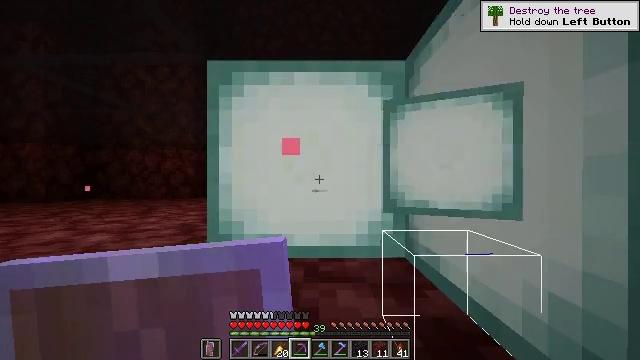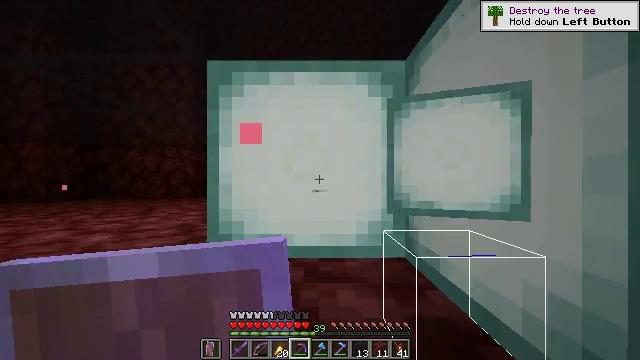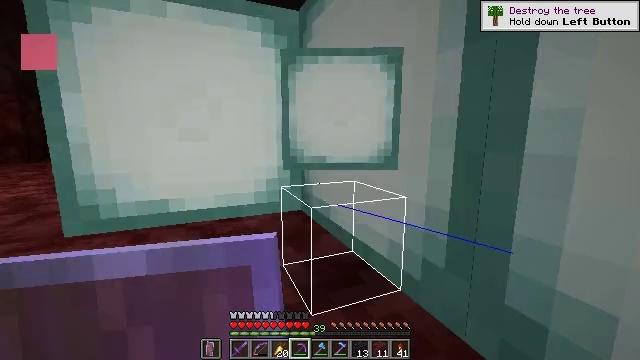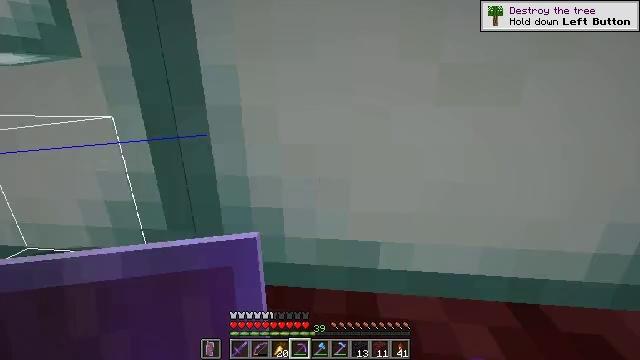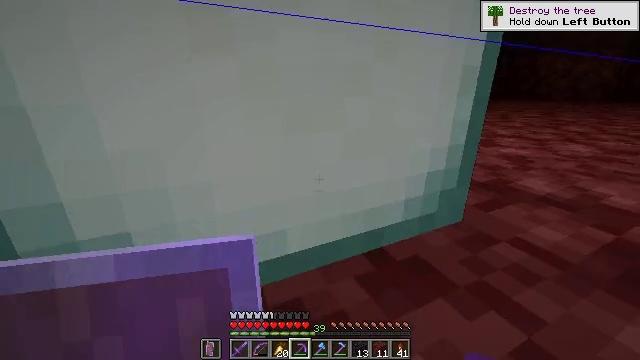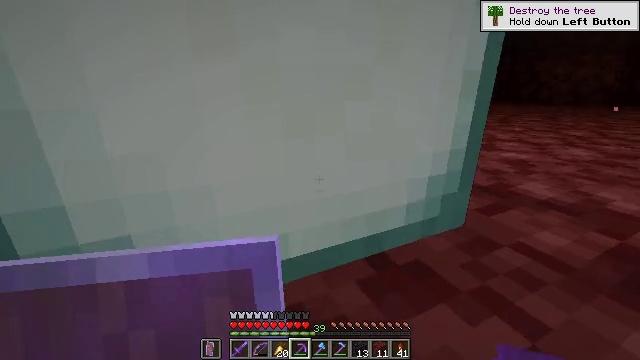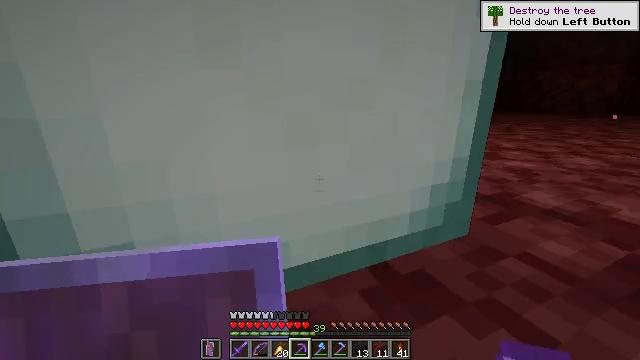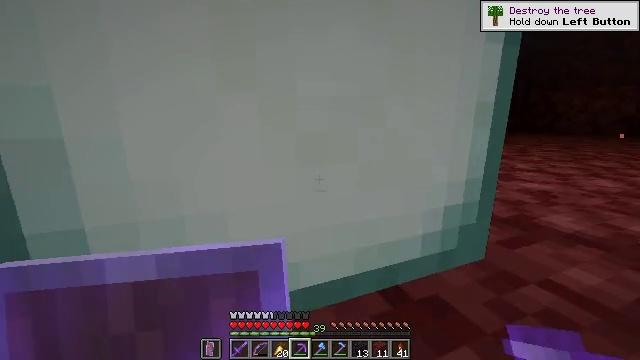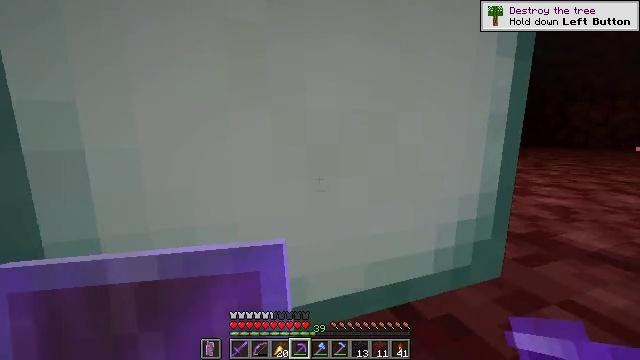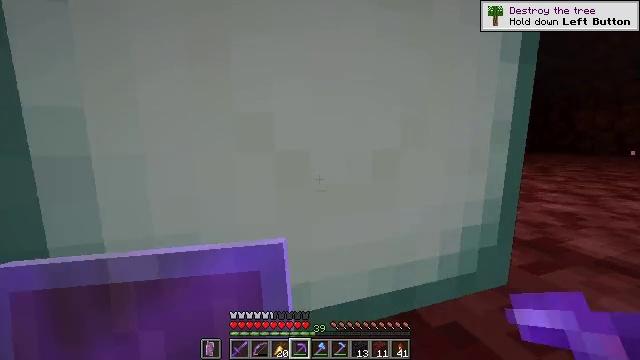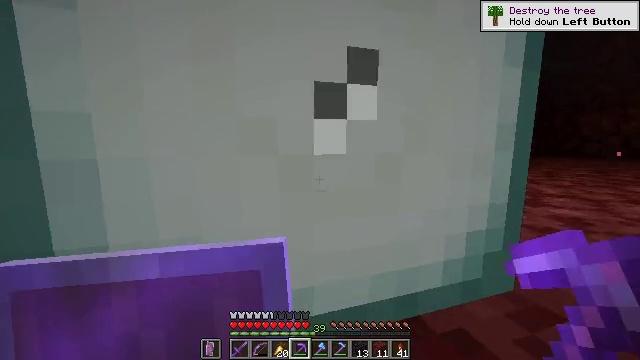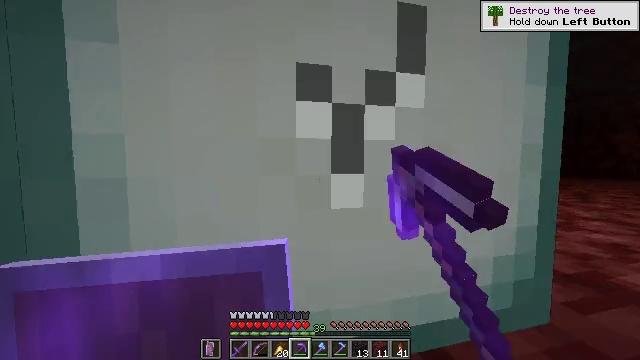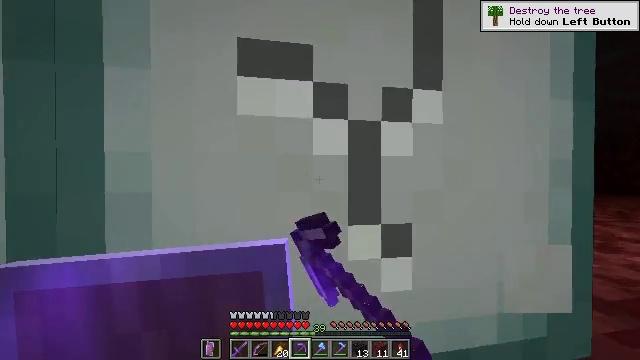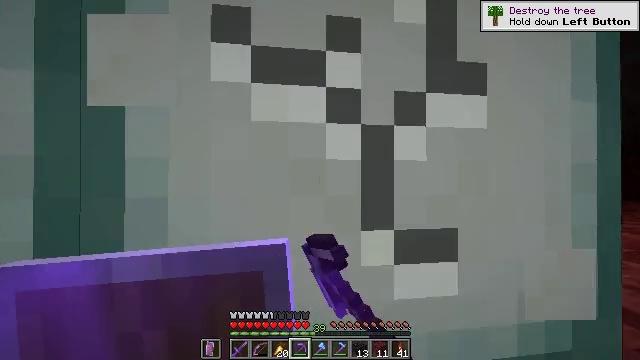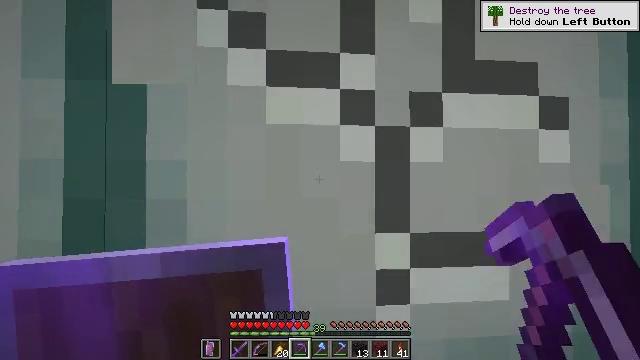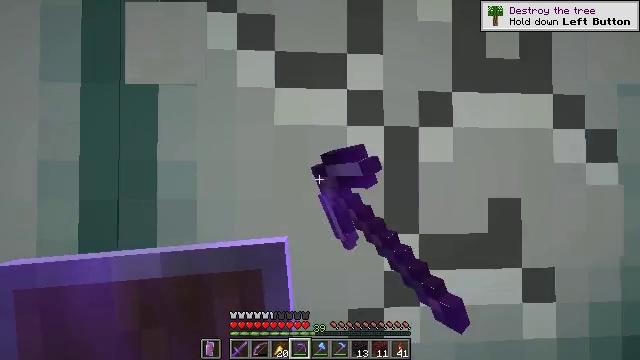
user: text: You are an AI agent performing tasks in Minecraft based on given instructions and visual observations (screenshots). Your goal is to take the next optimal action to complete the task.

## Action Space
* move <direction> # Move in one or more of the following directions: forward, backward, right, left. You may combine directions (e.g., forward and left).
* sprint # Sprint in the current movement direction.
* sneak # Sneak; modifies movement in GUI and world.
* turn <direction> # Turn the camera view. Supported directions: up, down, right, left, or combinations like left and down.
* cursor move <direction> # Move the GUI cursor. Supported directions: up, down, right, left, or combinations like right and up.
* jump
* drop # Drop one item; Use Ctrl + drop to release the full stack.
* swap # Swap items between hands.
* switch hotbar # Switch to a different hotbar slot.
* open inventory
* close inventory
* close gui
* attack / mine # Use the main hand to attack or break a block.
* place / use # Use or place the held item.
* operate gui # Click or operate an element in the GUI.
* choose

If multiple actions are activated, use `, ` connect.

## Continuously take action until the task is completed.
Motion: motion action
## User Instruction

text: Gather the sea lantern with a pickaxe.
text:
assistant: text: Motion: no_op
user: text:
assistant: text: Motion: turn right and down
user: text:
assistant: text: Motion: turn right and down
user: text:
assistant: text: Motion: turn right and down
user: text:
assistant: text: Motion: no_op
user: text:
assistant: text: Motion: turn up
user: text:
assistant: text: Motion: turn left and up
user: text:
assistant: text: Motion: turn left and up
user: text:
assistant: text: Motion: turn up
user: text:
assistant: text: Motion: attack / mine
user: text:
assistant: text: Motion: turn left and up, attack / mine
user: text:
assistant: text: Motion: turn left and up, attack / mine
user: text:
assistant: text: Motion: turn left and up, attack / mine
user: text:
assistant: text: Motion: turn left, attack / mine
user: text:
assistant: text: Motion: turn left, attack / mine
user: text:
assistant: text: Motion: turn left, attack / mine
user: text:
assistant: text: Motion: turn left, attack / mine
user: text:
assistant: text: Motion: attack / mine
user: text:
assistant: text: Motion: attack / mine
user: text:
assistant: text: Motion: attack / mine
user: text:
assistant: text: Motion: attack / mine
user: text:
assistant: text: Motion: move left, attack / mine
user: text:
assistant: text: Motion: move left, attack / mine
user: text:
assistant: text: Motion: move left, turn left, attack / mine
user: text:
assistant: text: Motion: move left, turn left, attack / mine
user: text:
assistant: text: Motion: move left, turn left, attack / mine
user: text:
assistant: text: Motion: move left, attack / mine
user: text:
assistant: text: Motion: move left, attack / mine
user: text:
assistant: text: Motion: move left, attack / mine
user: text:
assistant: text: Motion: move left, attack / mine